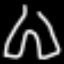
Label: pants